Question: Because of the design of the app, I need to do the following:
(I reduced the problem as much as possible - and searched in other answers, but havent found my problem exactly)

As you can see in the picture, I have following components:
- - -
The Listview is on top, the button-area in the bottom and the divider between them. The Listview is variable in its size.
Following is the difficult part:
The divider has always be visible.
The divider has always to be above the button-area. If the listview does not use the entire available space, the divider has to be exactly below the listview. If the Listview uses more space than available, the divider has to be exactly above the button-area. And of course, the listview should be scrollable.
I tried a long time with relative layout and also with weight in linearlayout. If you got a solution, please share your idea with me.
The following is the part of the layout, but it actually does not work as expected:
'''
<LinearLayout
android:layout_width="match_parent"
android:layout_height="match_parent"
android:orientation="vertical" >
<LinearLayout
android:layout_width="match_parent"
android:layout_height="wrap_content">
<ListView
android:id="@+id/notification_action_listview"
android:layout_width="fill_parent"
android:layout_height="wrap_content"
android:background="@drawable/navigation_item_background_selector"
android:divider="@null"
android:dividerHeight="0dp"
android:orientation="vertical" />
</LinearLayout>
<LinearLayout
android:id="@+id/divider_layout"
android:layout_width="fill_parent"
android:layout_height="1dp" >
<include
android:id="@+id/divider"
android:layout_width="fill_parent"
android:layout_height="1dp"
layout="@layout/divider_horizontal_green" />
</LinearLayout>
<LinearLayout
android:id="@+id/footer"
android:layout_width="match_parent"
android:layout_height="wrap_content"
android:gravity="center|bottom"
android:orientation="vertical" >
<Button
android:id="@+id/notification_action_remove_button"
style="@style/flat_button_red_rounded"
android:layout_width="wrap_content"
android:layout_height="wrap_content"
android:layout_margin="@dimen/margin_big"
android:paddingLeft="@dimen/margin_big"
android:paddingRight="@dimen/margin_big"
android:text="@string/delete_account" />
</LinearLayout>
</LinearLayout>
'''
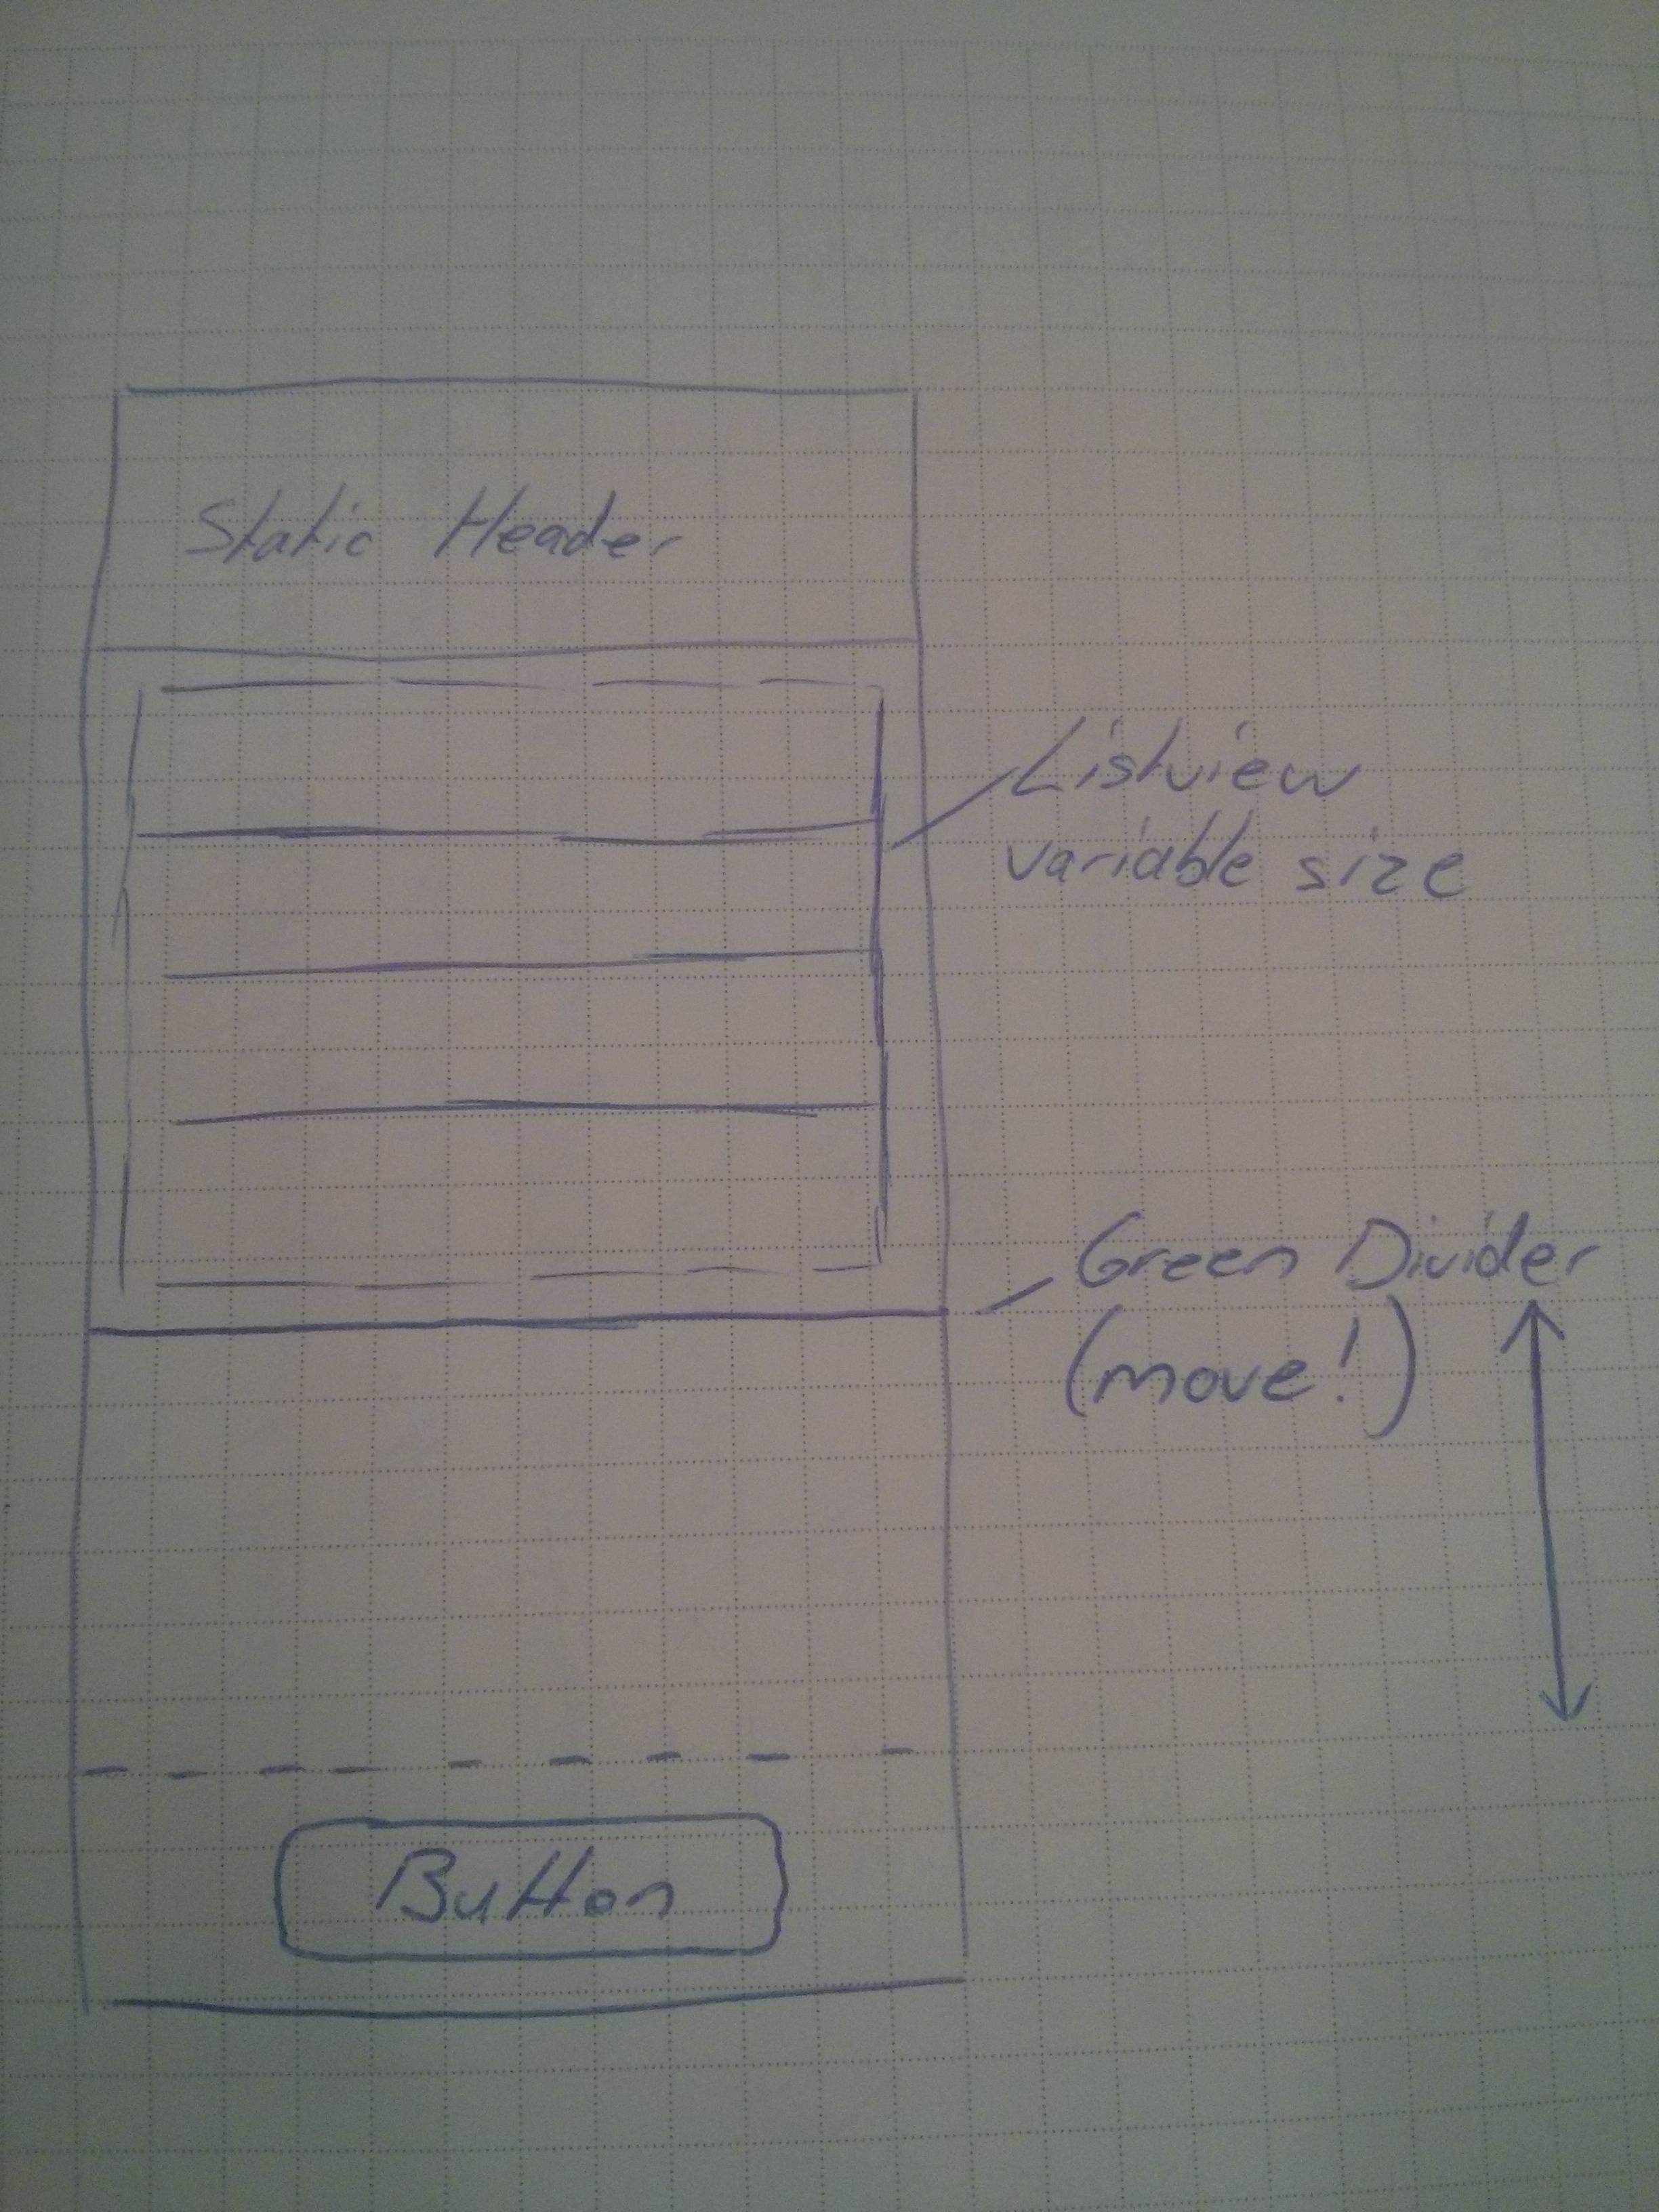
Answer: Use a relative layout as your top level. set the footer to alignBottom, and the LinearLayout that contains the Listview and the separator to layout_above="@id/footer". I have edited your xml to solve your problem (I think its properly formed but SO isn't the best editor).
'''
<RelativeLayout
android:layout_width="match_parent"
android:layout_height="match_parent"
android:orientation="vertical" >
<LinearLayout
android:layout_width="match_parent"
android:layout_height="fill_parent"
android:orientation="vertical"
android:alignParentTop="true"
android:layout_above="@id/footer">
<ListView
android:id="@+id/notification_action_listview"
android:layout_width="fill_parent"
android:layout_height="wrap_content"
android:background="@drawable/navigation_item_background_selector"
android:divider="@null"
android:dividerHeight="0dp"
android:orientation="vertical" />
<include
android:id="@+id/divider"
android:layout_width="fill_parent"
android:layout_height="1dp"
layout="@layout/divider_horizontal_green" />
</LinearLayout>
<LinearLayout
android:id="@+id/footer"
android:layout_width="match_parent"
android:layout_height="wrap_content"
android:layout_alignBottom="true"
android:orientation="vertical" >
<Button
android:id="@+id/notification_action_remove_button"
style="@style/flat_button_red_rounded"
android:layout_width="wrap_content"
android:layout_height="wrap_content"
android:layout_margin="@dimen/margin_big"
android:paddingLeft="@dimen/margin_big"
android:paddingRight="@dimen/margin_big"
android:text="@string/delete_account" />
</LinearLayout>
</RelativeLayout>
'''